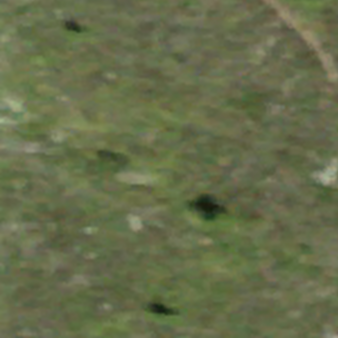
Label: other